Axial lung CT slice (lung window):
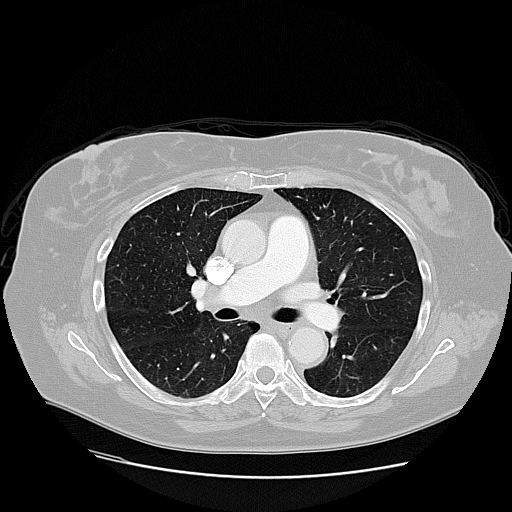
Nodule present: no